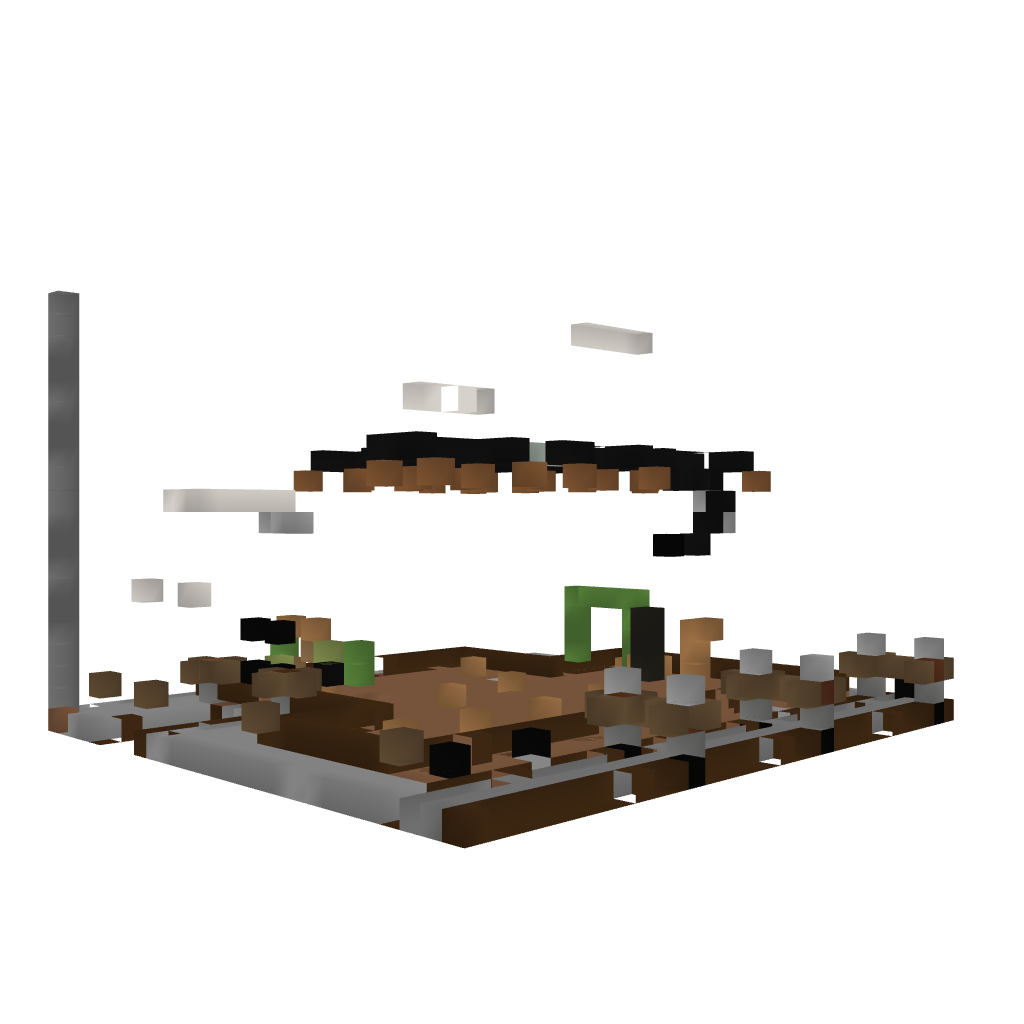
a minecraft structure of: electric_ice's quartz hoiuse